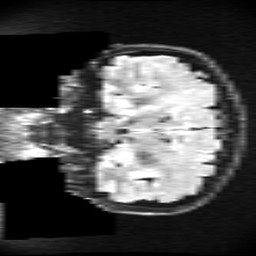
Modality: FLAIR
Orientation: coronal
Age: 31
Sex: female
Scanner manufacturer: ge
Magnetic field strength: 3 T
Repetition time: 11 s
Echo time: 0.1497 s